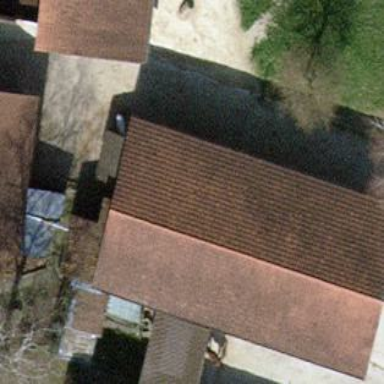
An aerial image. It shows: Farm auxiliary building with gabled roof.